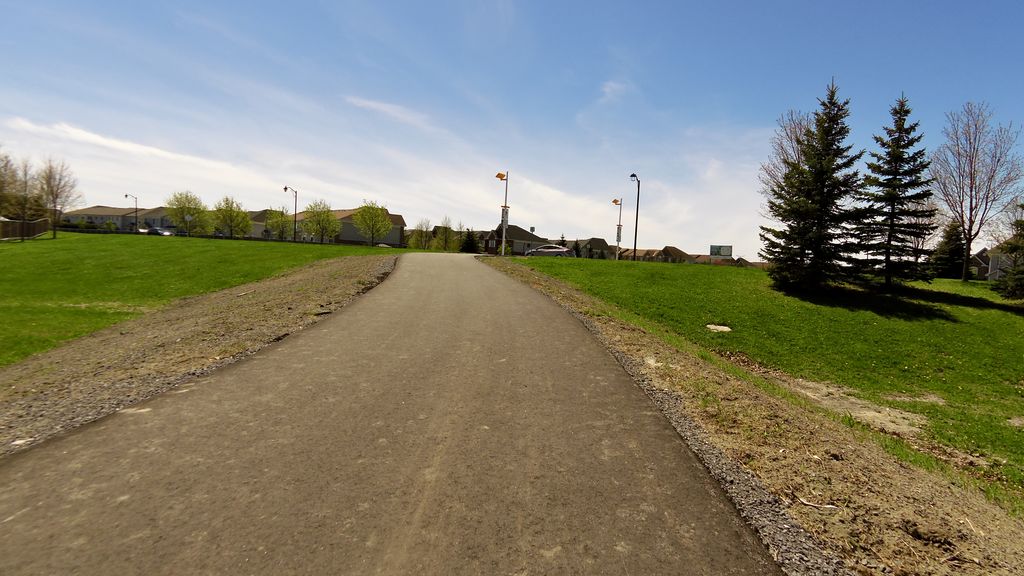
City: ottawa-gatineau